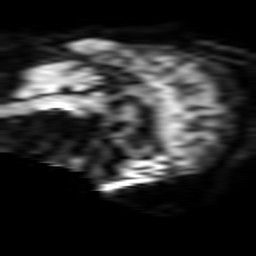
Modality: TRACE
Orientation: sagittal
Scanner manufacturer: philips
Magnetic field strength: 3 T
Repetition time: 3.204 s
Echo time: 0.076 s